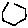
Label: hexagon